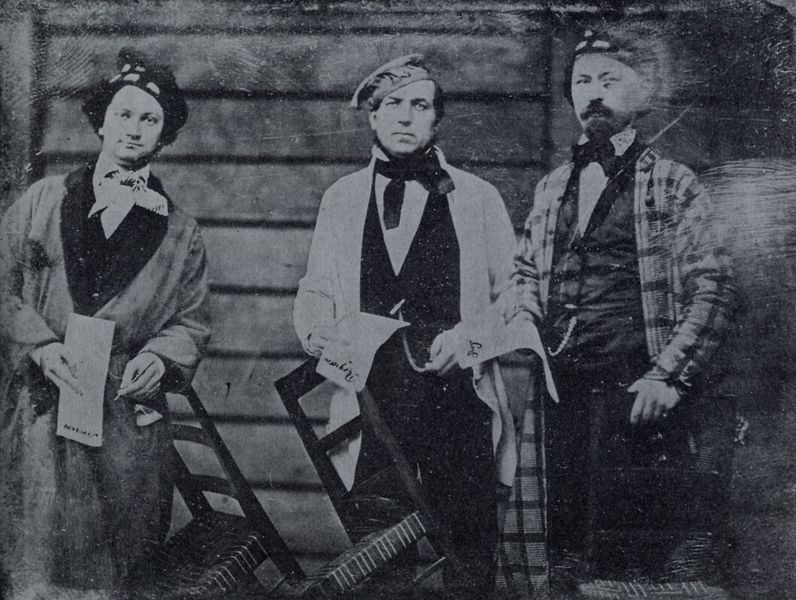
Titel: Der Komponist Franz von Suppé mit zwei Unbekannten
Künstler: Österreichischer Photograph
Standort: Wien
Institution: Historisches Museum der Stadt Wien
Schlagwörter: blätter, frankreich, männer, stühle, bart, kappen, mützen, portrait, drei, schleifen, schrift, papier, hosen, hemden, foto, fotografie, posen, schwarz weiss, künstler, jacken, ketten, photo, schreiben, holzwand, westen, bartz, halstücher, zeugnis, baskenmützen, mmäntel, urkunden